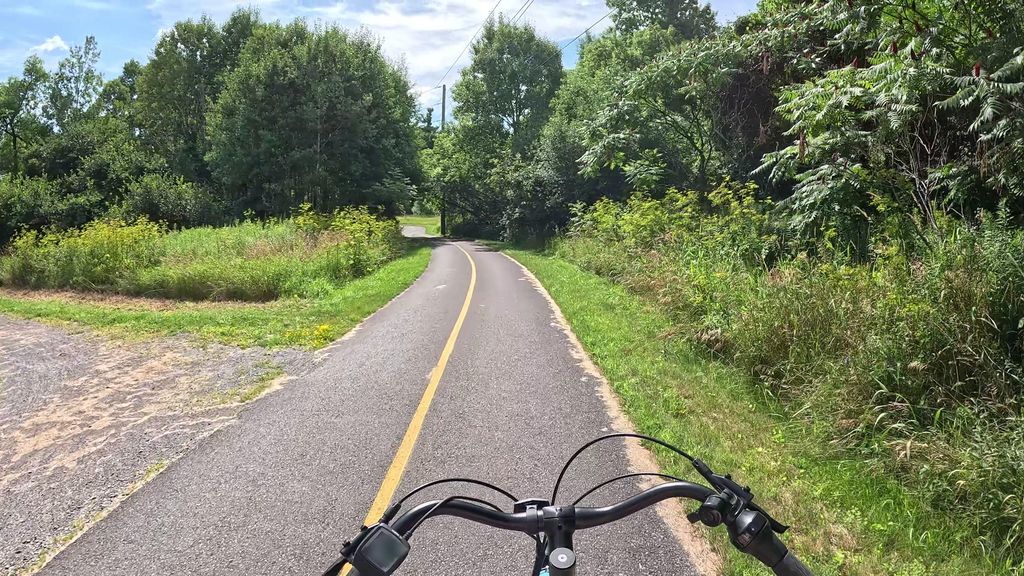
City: ottawa-gatineau